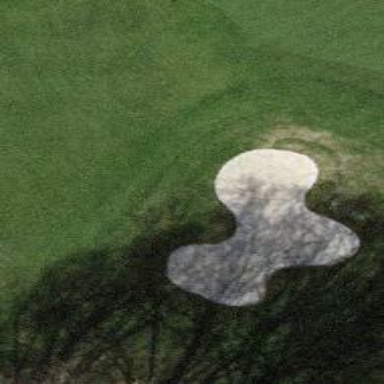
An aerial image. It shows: Bunker on golf course.